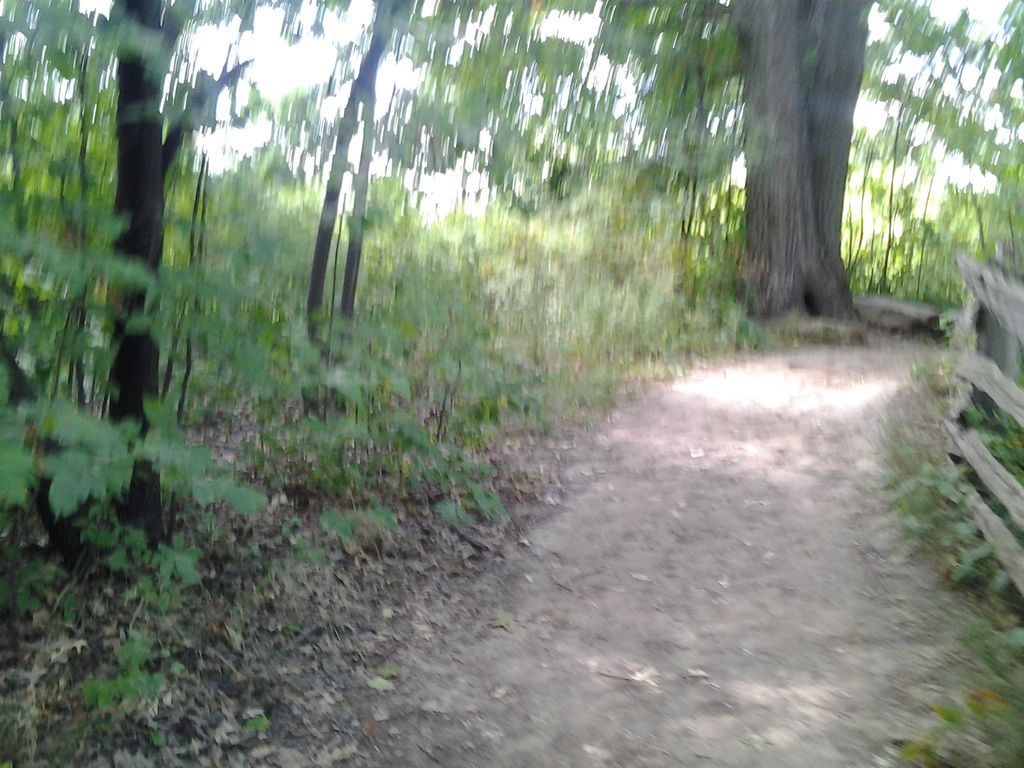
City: hamilton